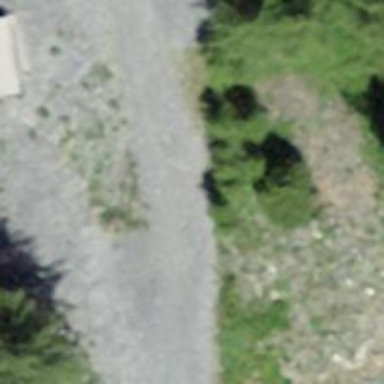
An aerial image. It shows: Gravel path.